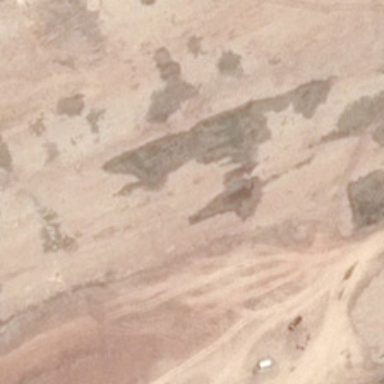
It is a piece of bareland .